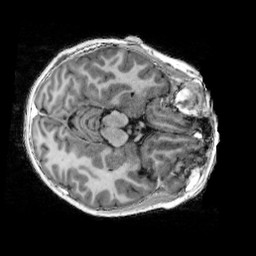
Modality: UNIT1_denoised
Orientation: axial
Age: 9
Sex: male
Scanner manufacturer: siemens
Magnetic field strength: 3 T
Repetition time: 4 s
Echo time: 0.00303 s